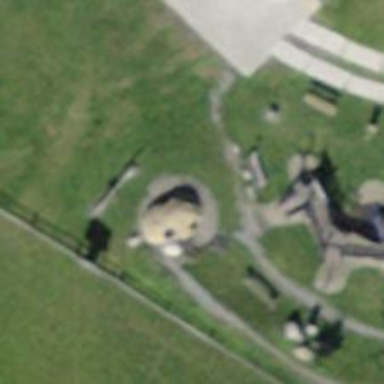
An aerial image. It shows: Playground with igloo.